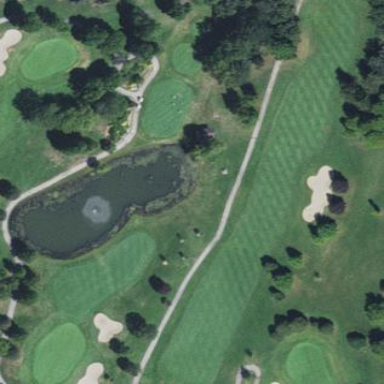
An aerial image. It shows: Golf fairway surrounded by grass.